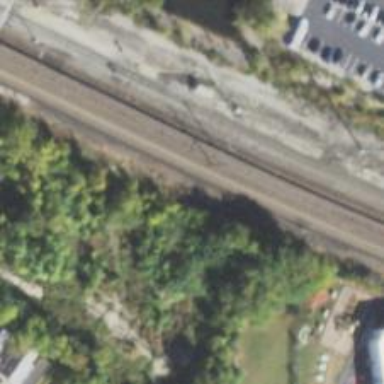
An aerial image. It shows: Disused railway.